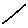
Label: line